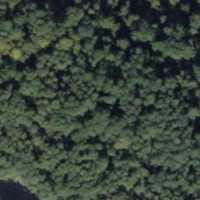
EUNIS habitat code: 43
Species observed at this site:
Ranunculus lanuginosus